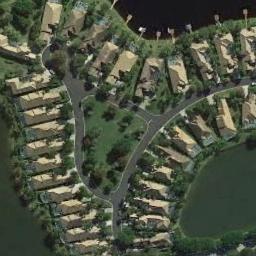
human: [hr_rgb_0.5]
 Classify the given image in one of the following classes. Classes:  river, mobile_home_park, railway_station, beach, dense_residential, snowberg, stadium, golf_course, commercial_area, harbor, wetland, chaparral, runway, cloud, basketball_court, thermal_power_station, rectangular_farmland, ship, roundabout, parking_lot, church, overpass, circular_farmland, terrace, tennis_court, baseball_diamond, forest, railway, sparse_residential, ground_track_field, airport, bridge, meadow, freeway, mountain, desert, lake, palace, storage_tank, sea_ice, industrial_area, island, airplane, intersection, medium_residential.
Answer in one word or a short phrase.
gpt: dense_residential